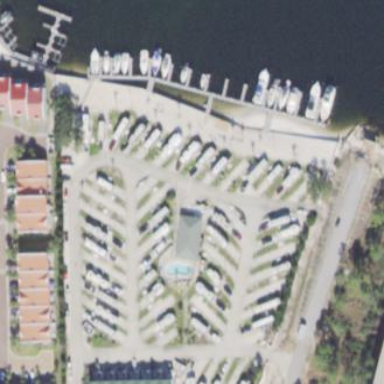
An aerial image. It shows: Caravan site for tourism.